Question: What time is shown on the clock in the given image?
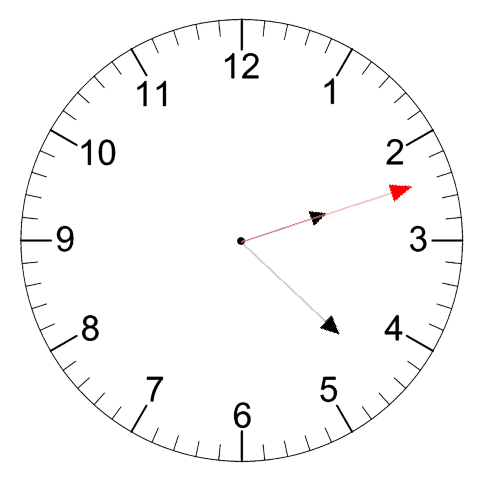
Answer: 02:22:12